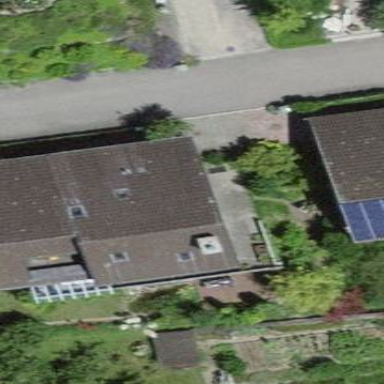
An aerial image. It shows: Residential building.